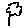
Label: flower